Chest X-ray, AP view. Patient: 33 years old, sex M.
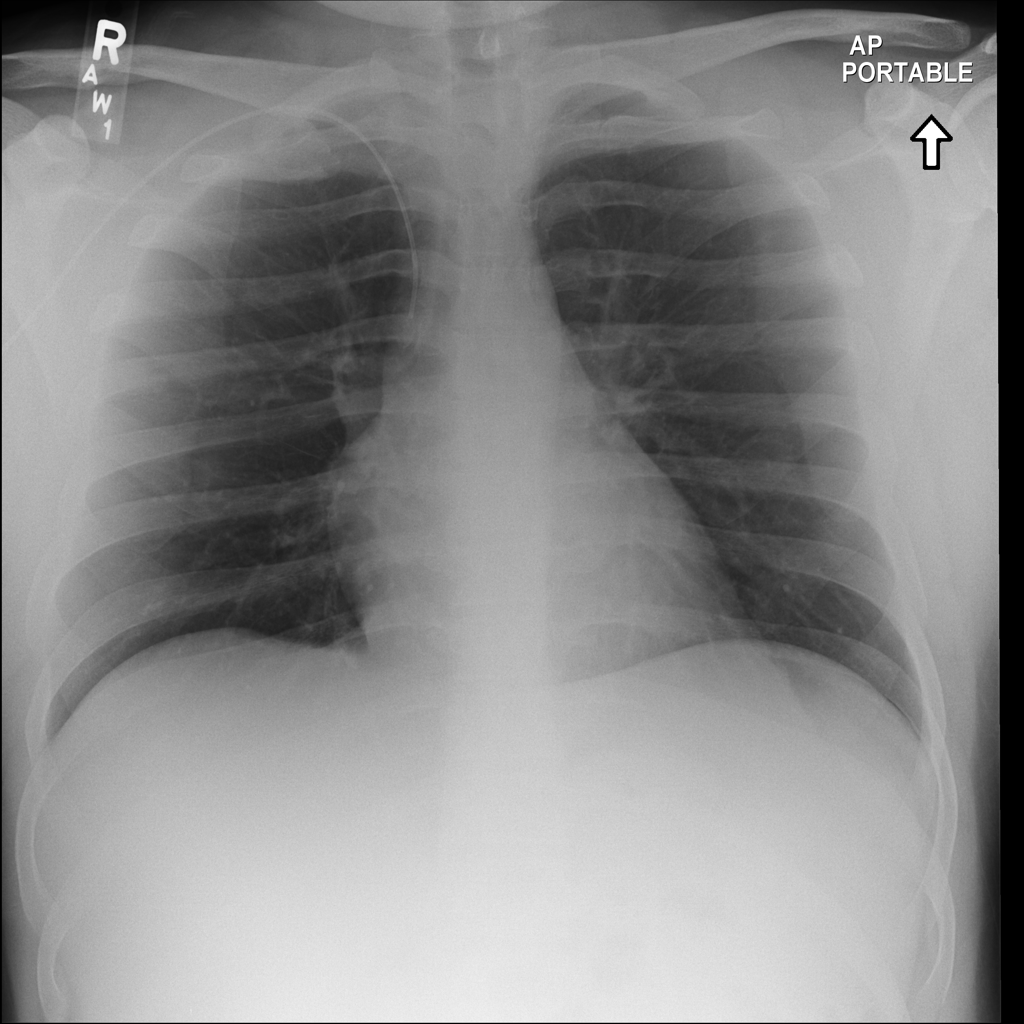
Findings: No Finding